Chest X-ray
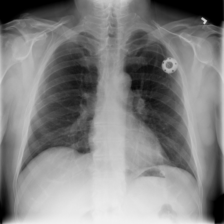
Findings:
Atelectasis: negative
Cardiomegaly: negative
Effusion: negative
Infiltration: negative
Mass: negative
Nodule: negative
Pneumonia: negative
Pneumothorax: negative
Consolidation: negative
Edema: negative
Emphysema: negative
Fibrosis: negative
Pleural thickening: negative
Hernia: negative